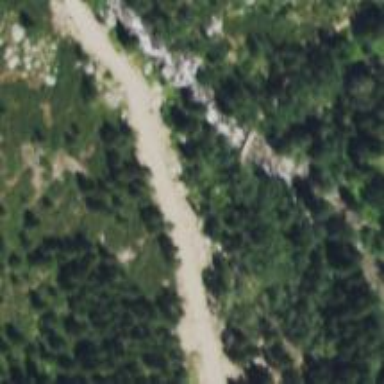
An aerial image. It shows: Trail path bridge.